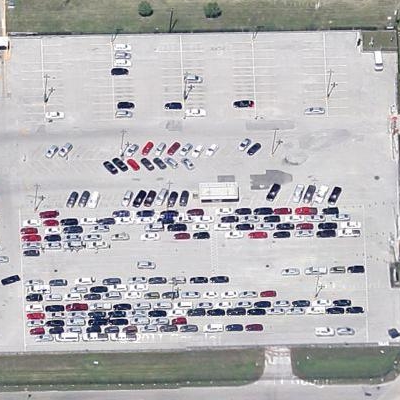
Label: gParking